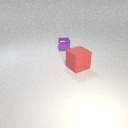
large red rubber cube in front of small purple metal cube